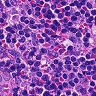
Metastatic tissue present: no